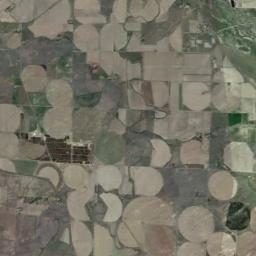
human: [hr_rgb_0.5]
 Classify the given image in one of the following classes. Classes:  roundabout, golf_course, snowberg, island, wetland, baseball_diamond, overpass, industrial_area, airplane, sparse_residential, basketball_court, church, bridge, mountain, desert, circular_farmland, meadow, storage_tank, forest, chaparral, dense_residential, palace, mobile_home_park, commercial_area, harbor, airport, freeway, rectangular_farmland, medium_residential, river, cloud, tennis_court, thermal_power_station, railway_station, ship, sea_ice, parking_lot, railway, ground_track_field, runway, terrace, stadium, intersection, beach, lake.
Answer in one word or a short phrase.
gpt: circular_farmland